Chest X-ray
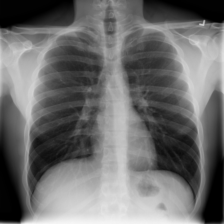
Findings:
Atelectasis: negative
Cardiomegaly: negative
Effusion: negative
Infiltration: negative
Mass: negative
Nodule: negative
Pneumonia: negative
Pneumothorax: negative
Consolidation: negative
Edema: negative
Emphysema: negative
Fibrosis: negative
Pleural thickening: negative
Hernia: negative